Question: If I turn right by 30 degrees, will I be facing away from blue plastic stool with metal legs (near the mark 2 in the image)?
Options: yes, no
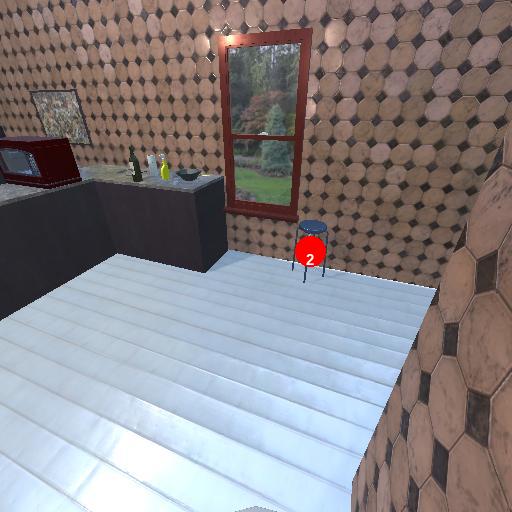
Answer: yes